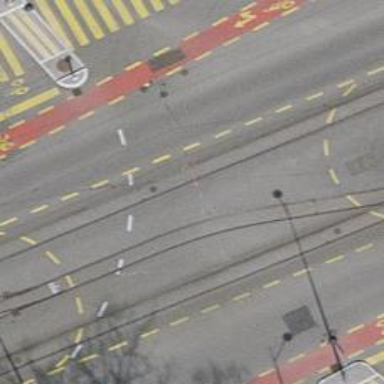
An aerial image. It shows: Service road with asphalt surface running alongside electrified tram railway with contact line.